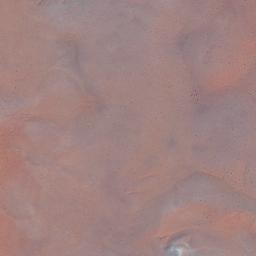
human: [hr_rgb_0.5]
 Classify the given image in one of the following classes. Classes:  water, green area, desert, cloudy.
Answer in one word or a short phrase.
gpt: desert